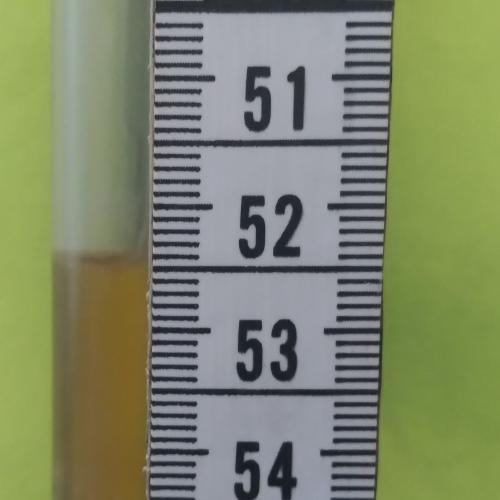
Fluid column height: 52.4 cm